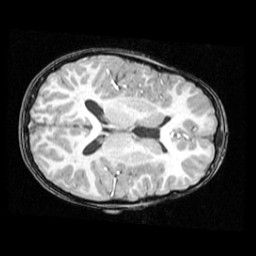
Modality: T1w
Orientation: axial
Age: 11
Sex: male
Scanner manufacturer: ge
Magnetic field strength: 1.5 T
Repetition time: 0.03333 s
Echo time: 0.008 s